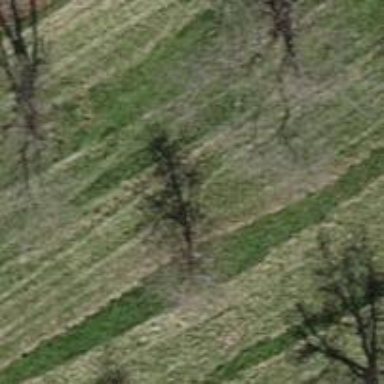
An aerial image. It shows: Agricultural area with broadleaved deciduous trees.